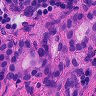
Metastatic tissue present: yes